Question: My CSV has table like

Now, what I want to do is, for each record, I want to get the respective cell data and take them in variables. (I need to perform some tasks with the variables then).
e.g. (for each row, their values in variables)
'''
$id = 1;
$name = 'Test';
'''
and so on
Array could be used to do this.
For example,
$row_1 = ('1', 'Test', 'chicago', 'testuser', '21', '123456789')
I tried searching google, but the results were not relevant to my query.
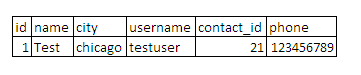
Answer: I adopted my own technique, by writing each line comma separated.